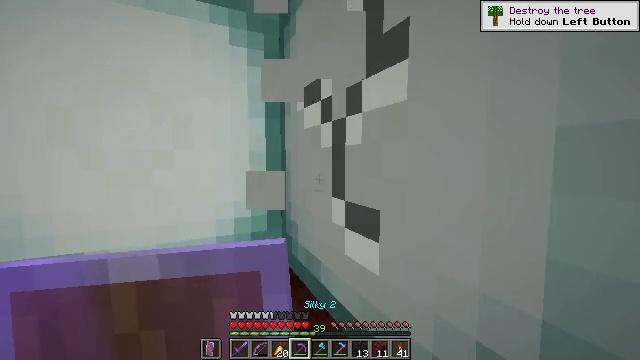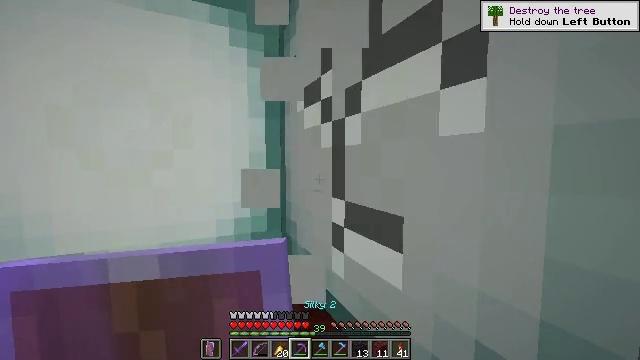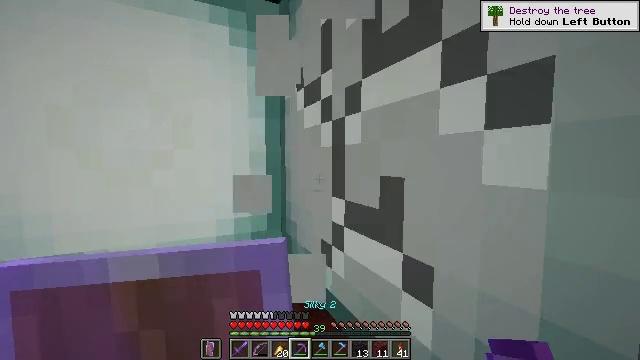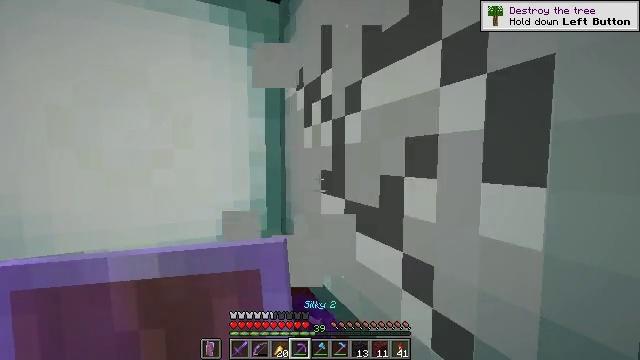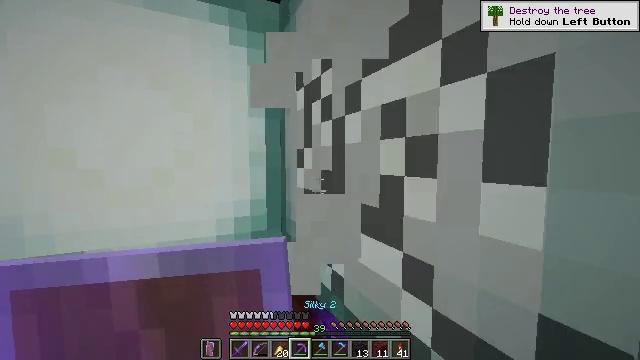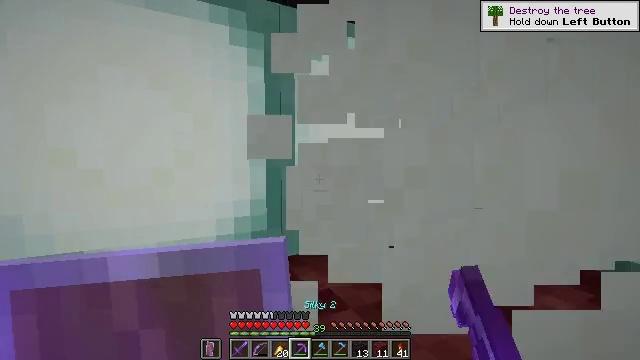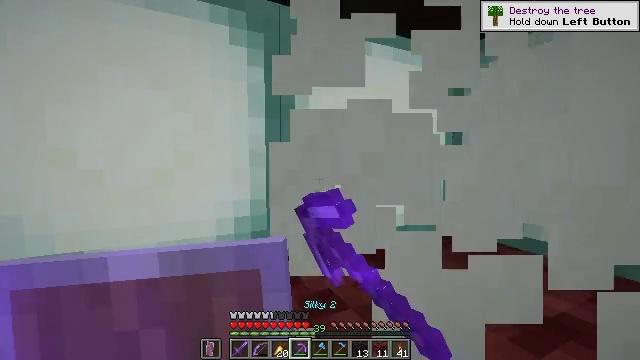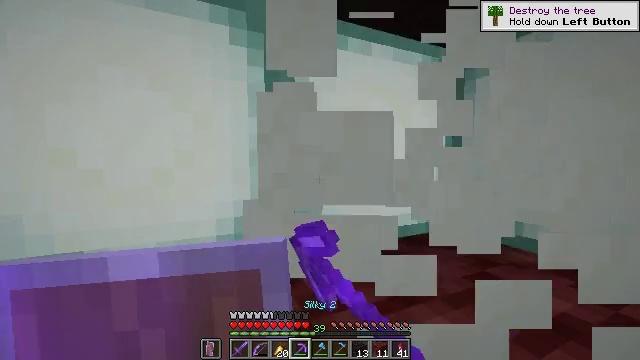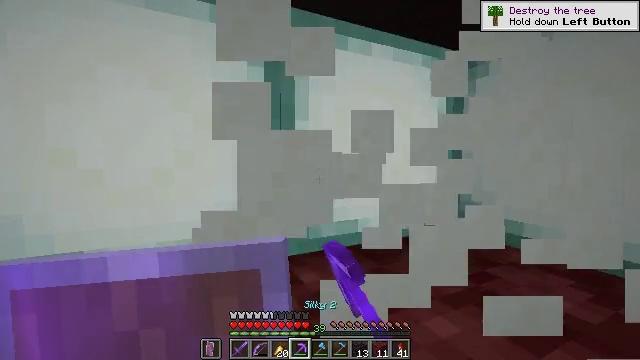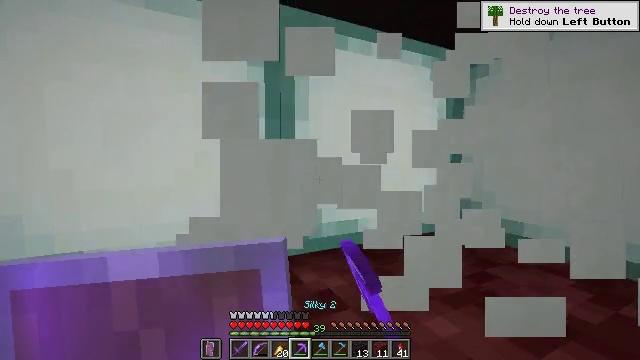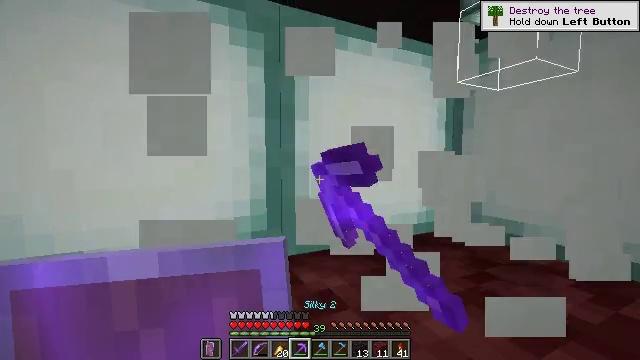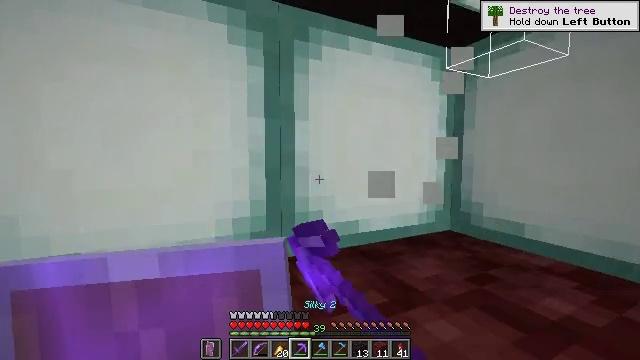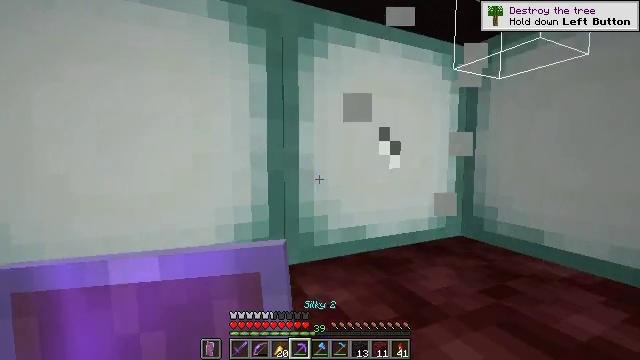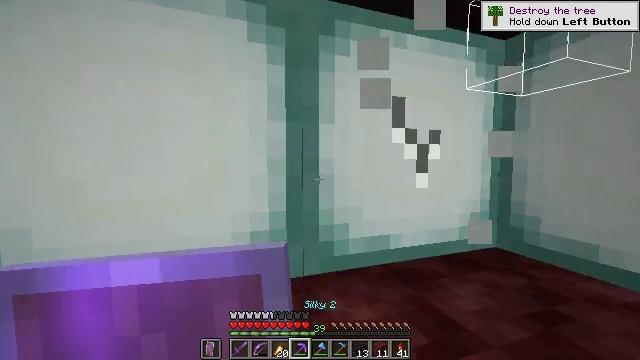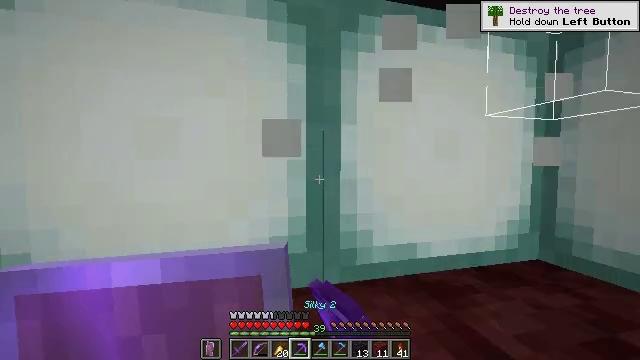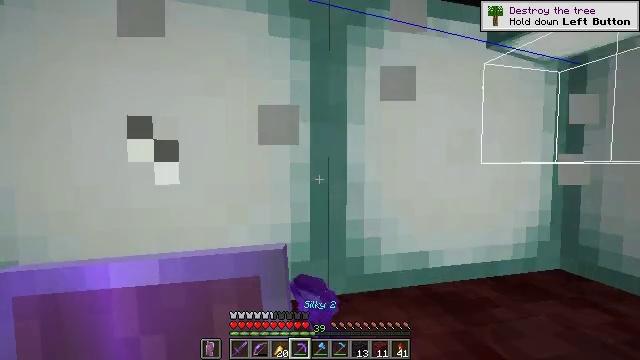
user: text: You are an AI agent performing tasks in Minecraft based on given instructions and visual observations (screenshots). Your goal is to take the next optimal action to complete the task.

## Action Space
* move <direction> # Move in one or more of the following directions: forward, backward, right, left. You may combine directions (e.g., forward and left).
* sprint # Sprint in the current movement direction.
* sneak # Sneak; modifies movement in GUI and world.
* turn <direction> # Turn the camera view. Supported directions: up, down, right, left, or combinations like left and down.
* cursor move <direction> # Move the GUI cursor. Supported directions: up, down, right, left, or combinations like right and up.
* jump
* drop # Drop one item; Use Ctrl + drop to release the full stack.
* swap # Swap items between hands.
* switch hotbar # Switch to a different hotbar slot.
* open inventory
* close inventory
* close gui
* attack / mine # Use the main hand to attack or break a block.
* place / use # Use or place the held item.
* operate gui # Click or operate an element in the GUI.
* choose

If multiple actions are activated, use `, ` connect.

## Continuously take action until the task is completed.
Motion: motion action
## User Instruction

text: Break the glowing sea lantern block.
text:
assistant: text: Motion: attack / mine
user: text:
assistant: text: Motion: attack / mine
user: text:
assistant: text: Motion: attack / mine
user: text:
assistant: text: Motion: attack / mine
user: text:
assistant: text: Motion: attack / mine
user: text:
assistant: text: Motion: attack / mine
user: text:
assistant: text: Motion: attack / mine
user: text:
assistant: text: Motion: attack / mine
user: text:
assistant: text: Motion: attack / mine
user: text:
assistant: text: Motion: attack / mine
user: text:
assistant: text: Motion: move forward, attack / mine
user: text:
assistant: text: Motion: move forward, turn left, attack / mine
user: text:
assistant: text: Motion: move forward, turn left, attack / mine
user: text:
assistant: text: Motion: move forward, turn left, attack / mine
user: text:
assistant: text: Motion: move forward, turn left, attack / mine
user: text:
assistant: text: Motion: attack / mine
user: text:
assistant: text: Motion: attack / mine
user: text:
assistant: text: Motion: attack / mine
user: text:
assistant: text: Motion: attack / mine
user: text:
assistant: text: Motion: attack / mine
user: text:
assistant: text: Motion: attack / mine
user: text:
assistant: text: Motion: attack / mine
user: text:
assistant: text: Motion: attack / mine
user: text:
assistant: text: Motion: turn right, attack / mine
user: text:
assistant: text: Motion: turn right, attack / mine
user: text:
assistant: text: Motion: turn right and down, attack / mine
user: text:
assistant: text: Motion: turn right, attack / mine
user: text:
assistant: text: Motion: turn right, attack / mine
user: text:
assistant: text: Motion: attack / mine
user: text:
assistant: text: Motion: attack / mine